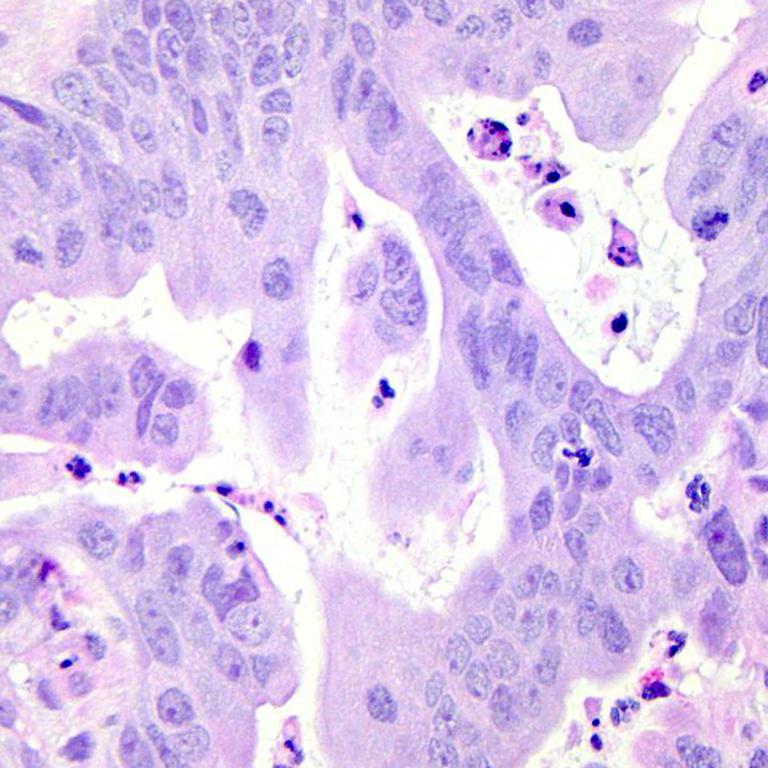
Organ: colon
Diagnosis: adenocarcinomas